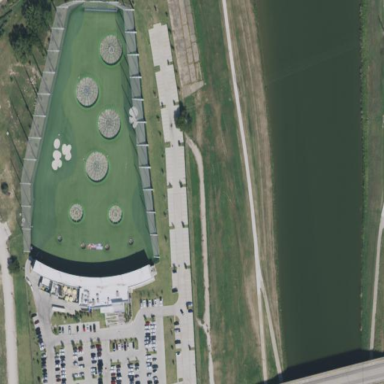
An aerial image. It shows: Golf sports centre.